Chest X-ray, AP view. Patient: 54 years old, sex M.
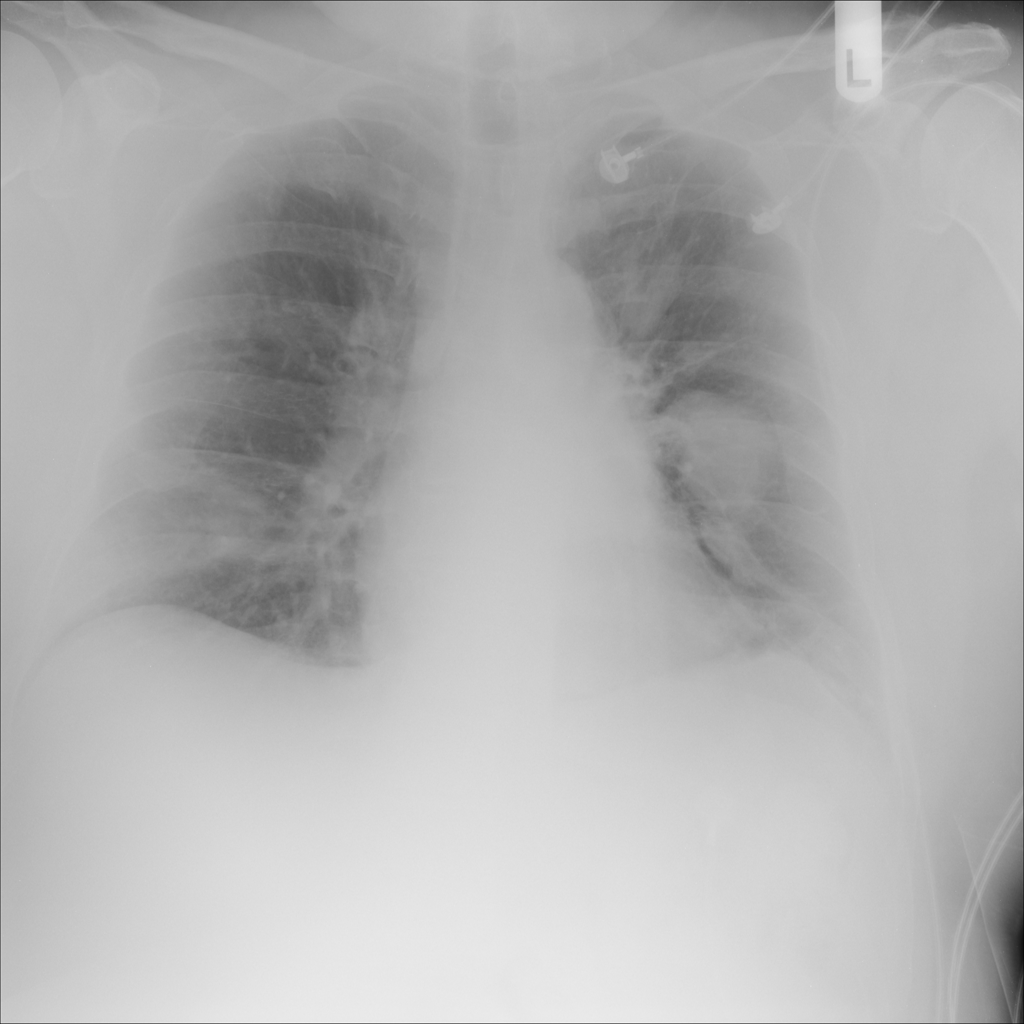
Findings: Mass